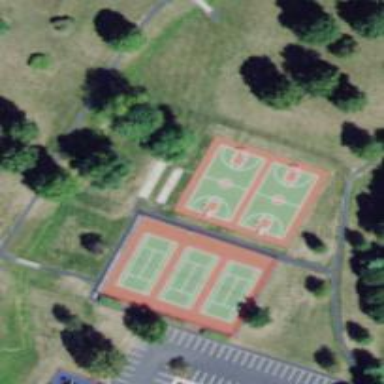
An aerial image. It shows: Basketball court on pitch.